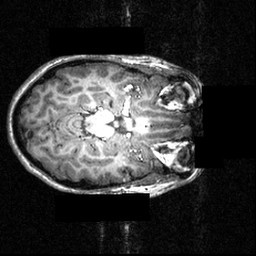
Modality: T1w
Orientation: axial
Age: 21
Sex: female
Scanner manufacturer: siemens
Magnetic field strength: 3.951 T
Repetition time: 1.5 s
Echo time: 0.00335 s